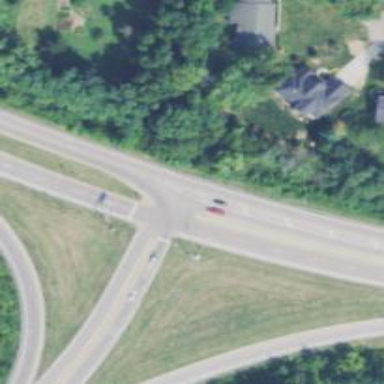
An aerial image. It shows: This image shows trunk highway that functions as expressway.